一年级 · 计数
从左边数起的第 6 个水果圈起来。( )

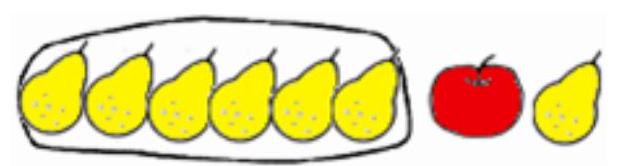
答案: \times$